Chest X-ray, PA view. Patient: 46 years old, sex F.
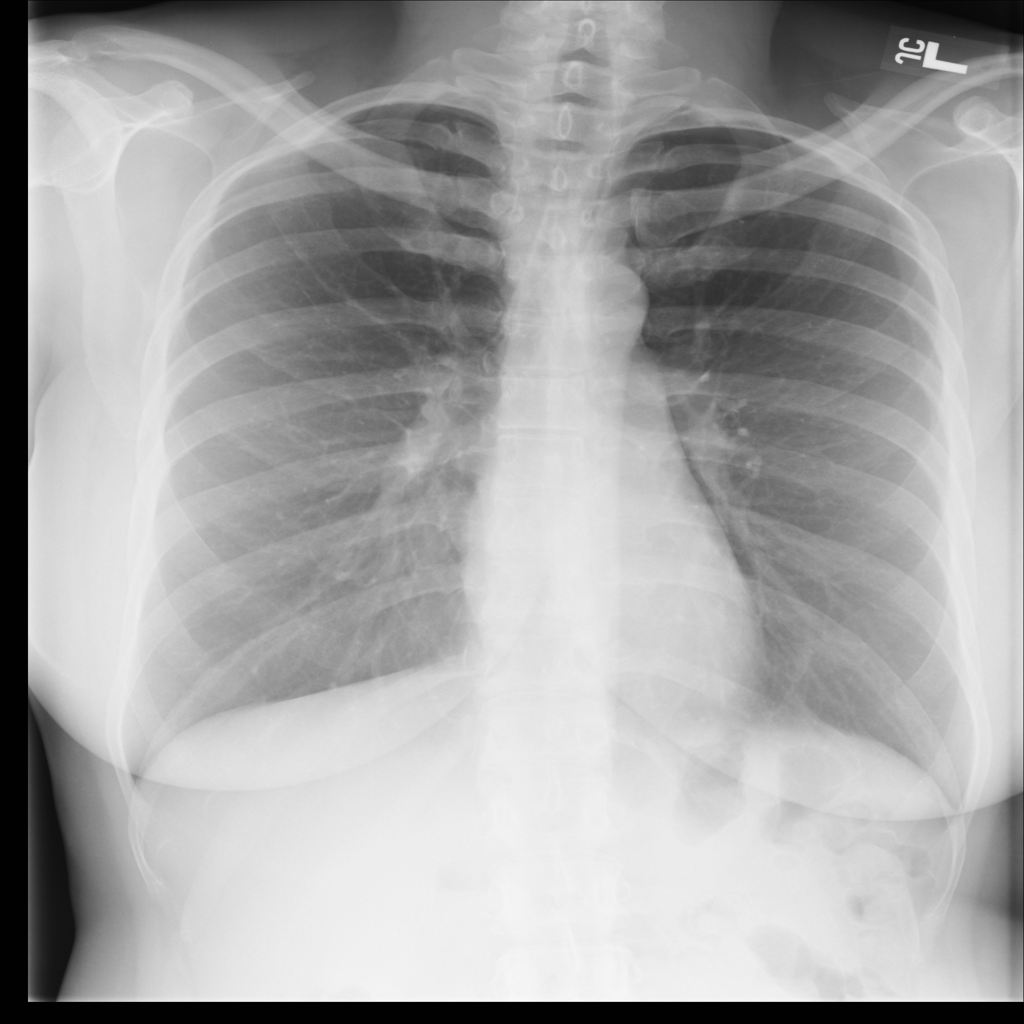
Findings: Infiltration